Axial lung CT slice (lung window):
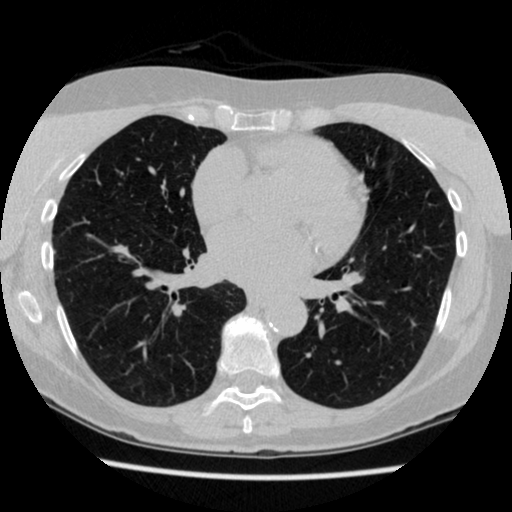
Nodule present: no